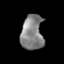
Tissue: prostate
Cell type: T cells
Senescence score: 0.3545
Nuclear area (px): 756
Mean DAPI intensity: 131.02